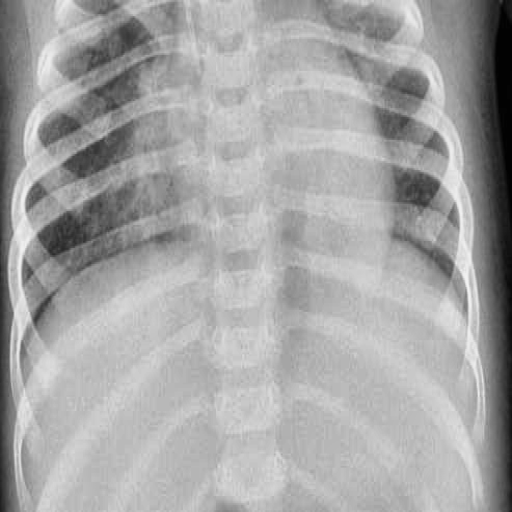
Finding: PNEUMONIA